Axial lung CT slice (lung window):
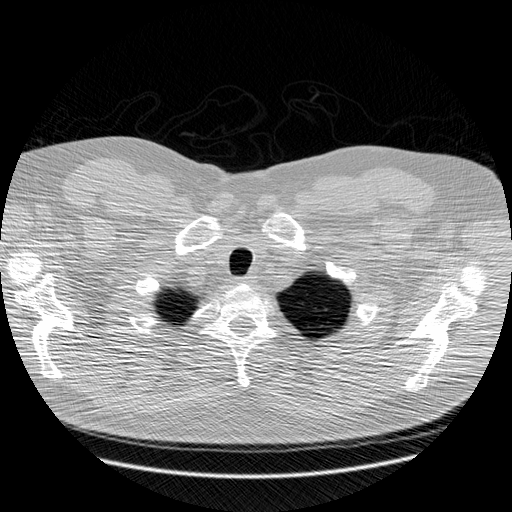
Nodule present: no